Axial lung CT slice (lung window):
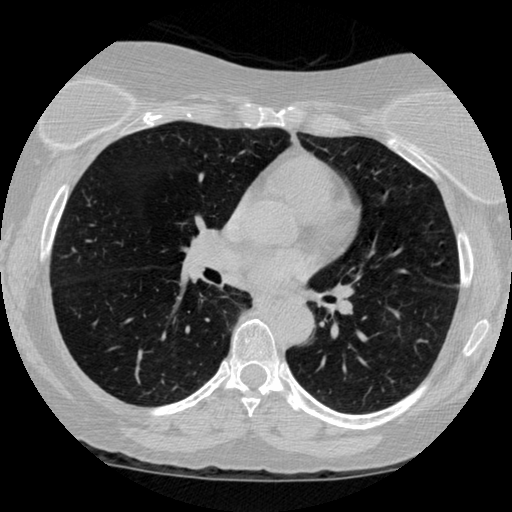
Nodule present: no